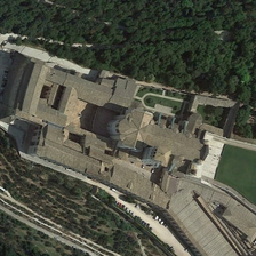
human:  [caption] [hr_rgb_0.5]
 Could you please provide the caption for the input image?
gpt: The church door was packed with cars.

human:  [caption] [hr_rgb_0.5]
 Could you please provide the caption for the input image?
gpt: many cars packed at the church gate.

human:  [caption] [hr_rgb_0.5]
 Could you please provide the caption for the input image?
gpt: There were many cars crowding the church gate.

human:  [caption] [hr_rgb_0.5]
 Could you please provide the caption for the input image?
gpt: Many cars were packed into the gate of the church.

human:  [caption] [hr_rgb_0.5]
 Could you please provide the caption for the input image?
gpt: Lots of boxed cars at the church gate.